Question: I am trying to set up a system to validate user input, in this case, just checking that there is anything entered by the user.
I have a 'Utility class' that checks that the 'EditText' has data.
I am using an 'OnFocusChangeListener' which then calls the method from the 'Utility class'.
This is the code from the 'activity':
'''
editText = (EditText) view.findViewById(R.id.editText);
editText.setOnFocusChangeListener(new View.OnFocusChangeListener() {
@Override public void onFocusChange(View v, boolean hasFocus) {
if (!hasFocus) {
if (Utility.checkInput(editText) == false) {
Toast.makeText(getActivity(), "Enter value!",
Toast.LENGTH_SHORT).show();
// TODO....
// Retain focus - do not allow user to move on.
// This is where I am lost...
}
}
}
});
'''
This is the code from the 'Utility class':
'''
public class Utility {
public static boolean checkInput(EditText editText) {
if (editText.getText().length() != 0) {
return true;
}
return false;
}
//.../
'''
1. Where I am stumped is how to retain focus if the check input returns false. I want to prevent the user from moving forward. I am sure there is a simple solution, but I have not found it.
2. I am also wondering if the xml ime.Options will affect this. Thanks.
This is my xml:
'''
<EditText
android:imeOptions="actionDone"
android:inputType="textPersonName"
android:maxLength="24"/>
<spinner ../
<EditText
android:imeOptions="actionDone"
android:inputType="phone"
android:maxLength="12"/>
'''
When I use:
'''
if (!hasFocus) {
if (Utility.checkInput(name) == false) {
Toast.makeText(AddDriverUserActivity.this, "Enter value!",Toast.LENGTH_SHORT).show();
name.requestFocus();
}
}
'''
The problem is, I am using action done (to hide the keyboard), as the user then selects from a spinner then proceeds to the next 'EditText'. So the toast isn't showing until I touch the next edit text (phone) and the focus is then set on two edit texts:

When I reset:
'android:imeOptions="actionDone"'
to 'actionNext' it shows the toast and then proceeds to the next edittext, as shown in the screen shot, both are focused.
'Request focus' doesn't prevent it from moving from the edittext.
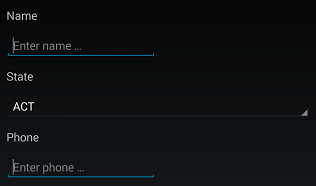
Answer: Use <URL>
'''
// Retain focus - do not allow user to move on.
editText.requestFocus();
'''